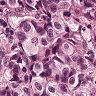
Metastatic tissue present: yes